Question: I currently have a single list working in which you can re-order the items and save the order into a MYSQL database. I want them to be able to move between lists to as well but I cant figure out how to do it.
I'm currently using the follow method to drag and drop multiple lists with JQuery UI.
PHP
a query to get the items and one for the groups they are in
'''
function getGroup($groupID){
$query_GroupNames = "SELECT * FROM EmProGroup WHERE idEmProGroup = '".intval($groupID)."'";
$GroupNames = mysql_query($query_GroupNames);
$row_GroupNames = mysql_fetch_assoc($GroupNames);
return $row_GroupNames['EmProGroupName'];
}
function getSections($sect){
$query_sect = "SELECT * FROM EmProSect WHERE idEmProGroup = '".intval($sect)."' ORDER BY EmProSectOrder ASC";
$sect = mysql_query($query_sect);
return $sect;
}
'''
PHP RE-ORDERING QUERY
'''
foreach($_GET['item'] as $key=>$value) {
mysql_select_db($database_dbconnect, $dbconnect);
mysql_query("UPDATE EmProSect SET EmProSectOrder='".intval($key)."' WHERE idEmProSect='".intval($value)."'", $dbconnect) or die (mysql_error());
}
'''
THEN THE HTML
'''
<div class="stages ">
<h3><?php echo getGroup(1);?></h3>
<h3> <?php $list1 = getSections(1); ?></h3>
<ol class="stages-list" id="sortable1">
<?php do{ ?>
<li id="item_<?php echo $result['idEmProSect']; ?> ">
<?php echo $result['EmProSectName']; ?>
</li>
<?php }while($result = mysql_fetch_assoc($list1)); mysql_data_seek($list1,0); ?>
</ol>
</div>
<div class="stages ">
<h3><?php echo getGroup(2);?></h3>
<h3>
<?php $list2 = getSections(2);?>
</h3>
<ol class="stages-list" id="sortable2">
<?php do{ ?><li id="item_<?php echo $result['idEmProSect']; ?> "><?php echo $result['EmProSectName']; ?></li><?php }while($result = mysql_fetch_assoc($list2)); ?>
</ol>
</div>
'''
THE JQUERY
'''
$(function() {
$("#sortable1").sortable({
opacity:0.6,
stop: function(i) {
$.ajax({
type: "GET",
url: "emproOrder.php",
data: $("#sortable1").sortable("serialize"),
success: $("#successorder").show().delay(1000).fadeOut('slow')});
}
});
$("#sortable1").disableSelection();
});
$(function() {
$("#sortable2").sortable({
opacity:0.6,
stop: function(i) {
$.ajax({
type: "GET",
url: "emproOrder.php",
data: $("#sortable2").sortable("serialize"),
success: $("#successorder").show().delay(1000).fadeOut('slow')});
}
});
$("#sortable2").disableSelection();
});
'''

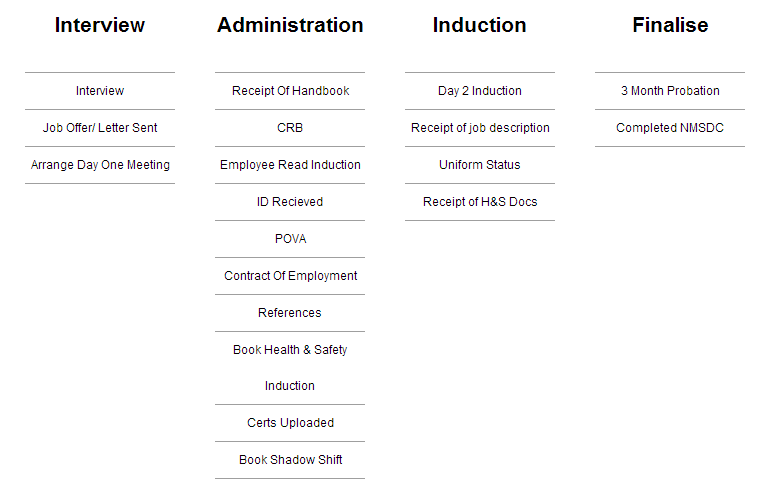
Answer: You should be able to use connectWith:
<URL>
All four of your lists have the class "stages-list"
'''
<ol class="stages-list" id="sortable1">
'''
So when you initialise each sortable, supply connectWith: "stages-list"
'''
$("#sortable1").sortable({
opacity:0.6,
connectWith: "stages-list",
stop: function(i) {
$.ajax({
type: "GET",
url: "emproOrder.php",
data: $("#sortable1").sortable("serialize"),
success: $("#successorder").show().delay(1000).fadeOut('slow')});
}
});
'''